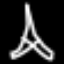
Label: The Eiffel Tower